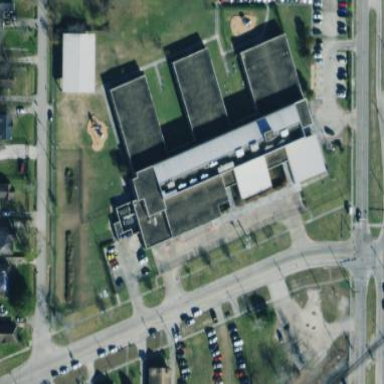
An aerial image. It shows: School building.